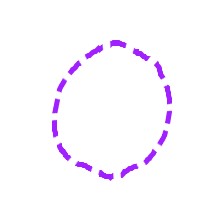
Shape: circle